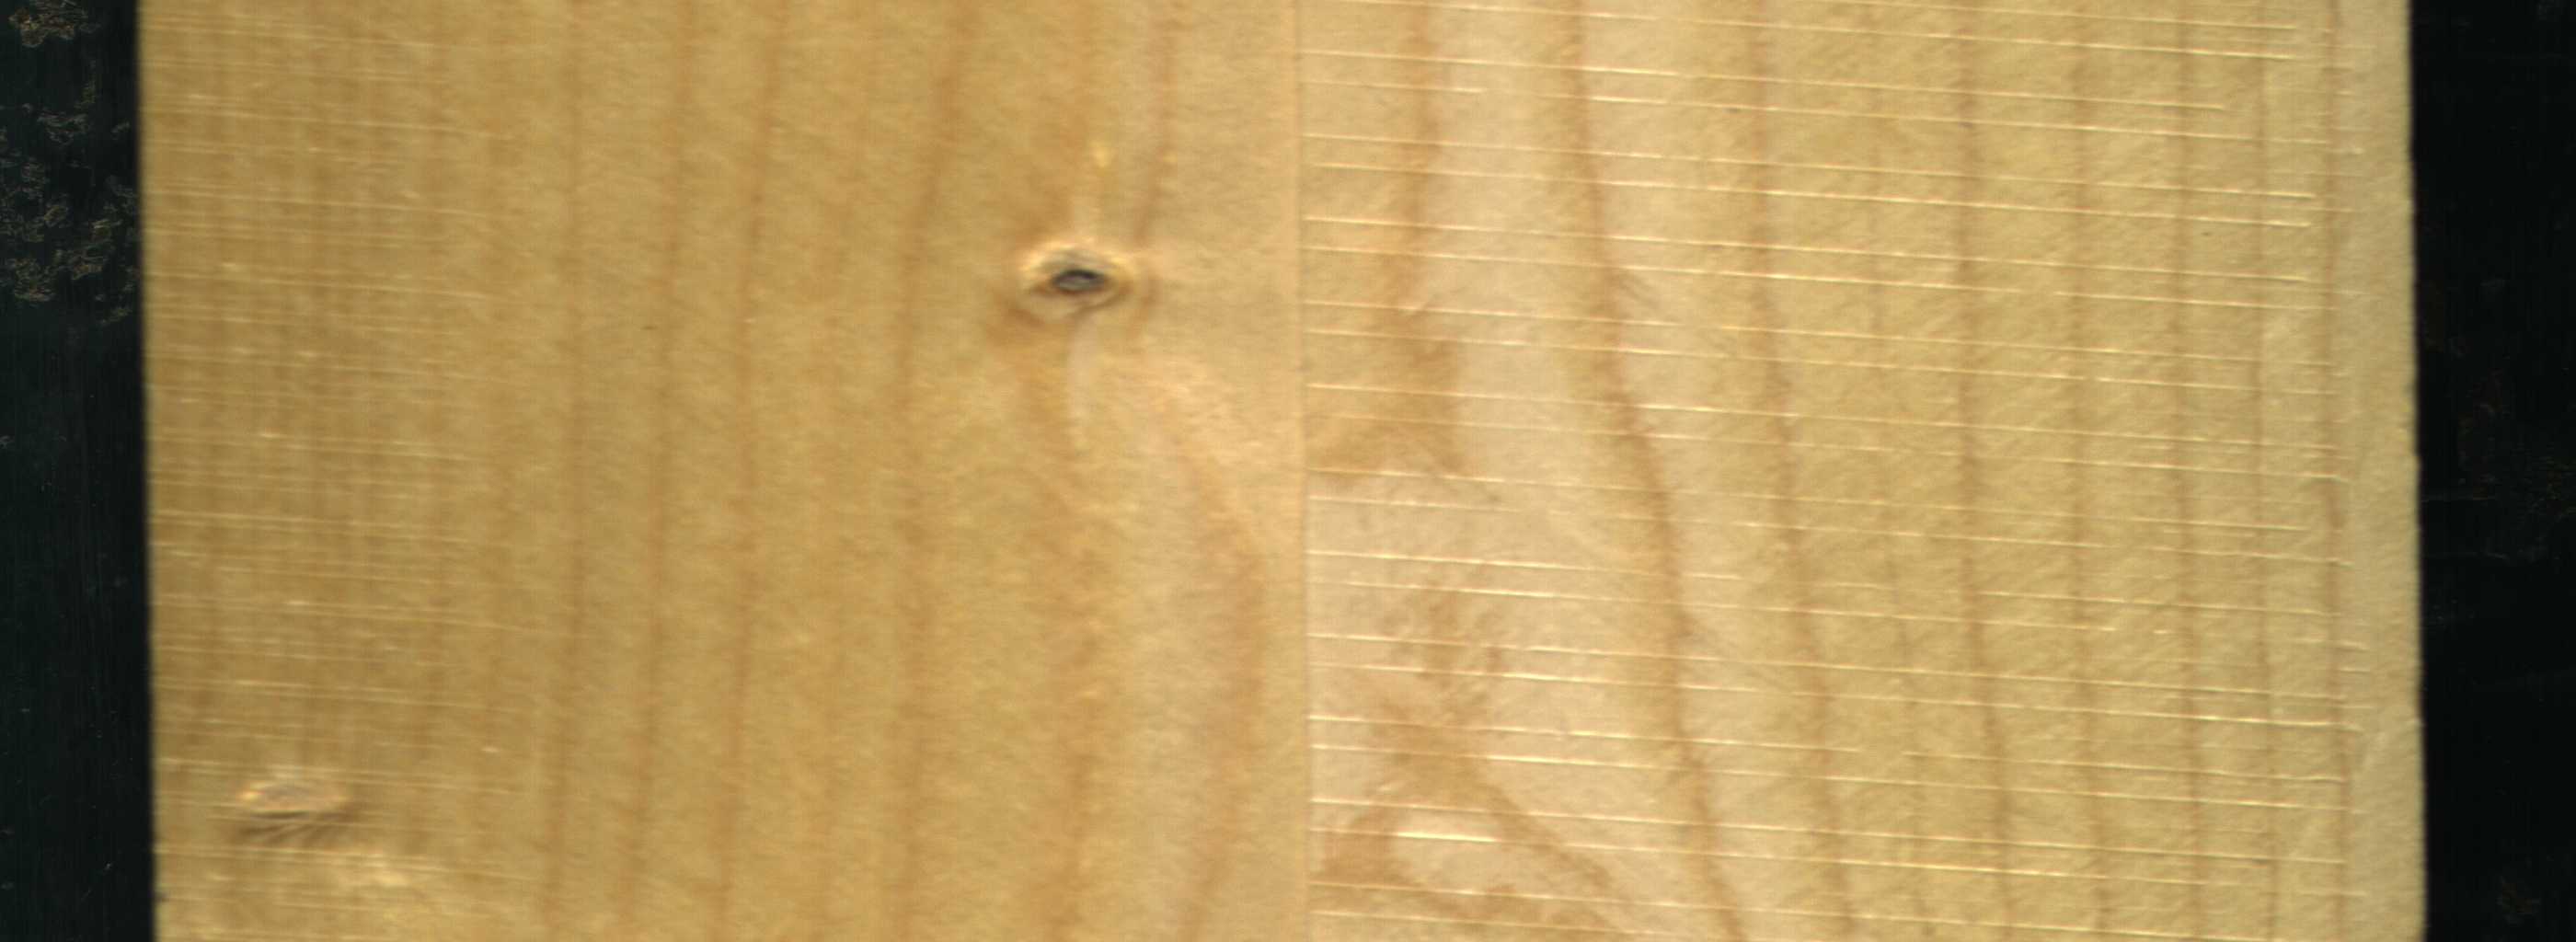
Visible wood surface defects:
Live_Knot